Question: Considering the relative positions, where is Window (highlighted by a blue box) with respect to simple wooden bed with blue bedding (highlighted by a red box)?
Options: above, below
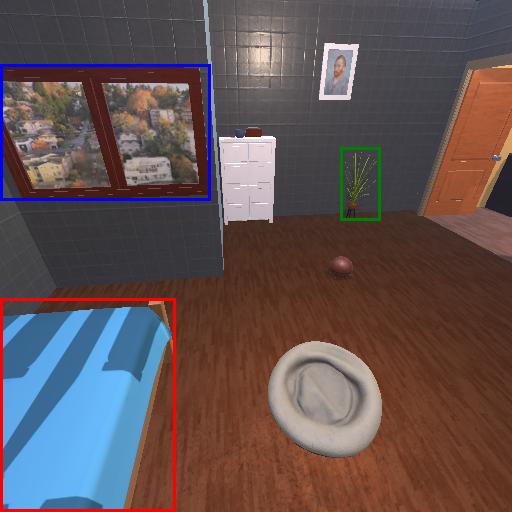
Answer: above